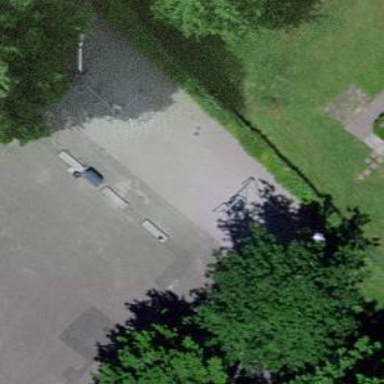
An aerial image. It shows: Playground featuring basket swing.